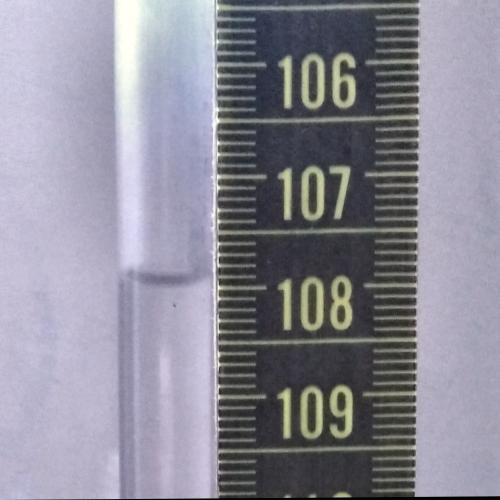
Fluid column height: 107.9 cm